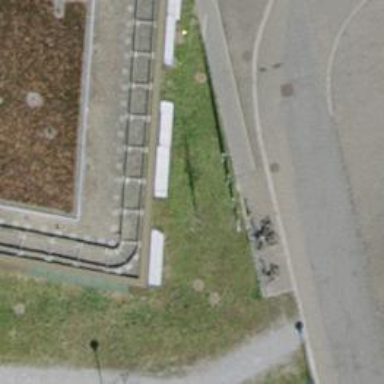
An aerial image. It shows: Flagpole structure.